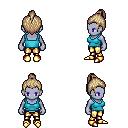
a pixel art fantasy rpg character, female body template, dark elf, purple skin, teal pirate shirt, gold greaves, white blonde short topknot hairstyle, gold boots, four views (front, back, left, right), 2x2 character sprite sheet, small pixel art, hard edges, no anti-aliasing